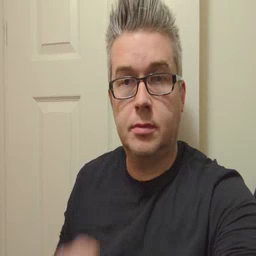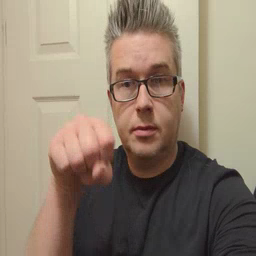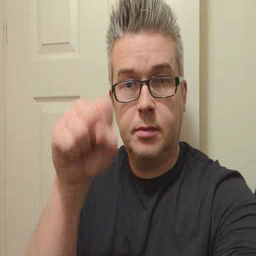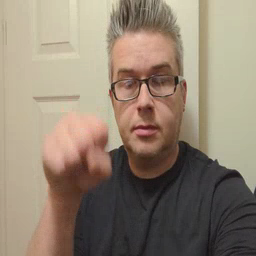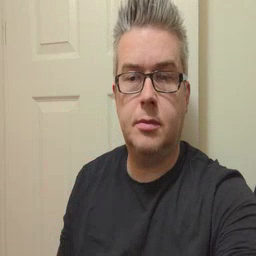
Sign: yes